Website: home-depot
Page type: cart
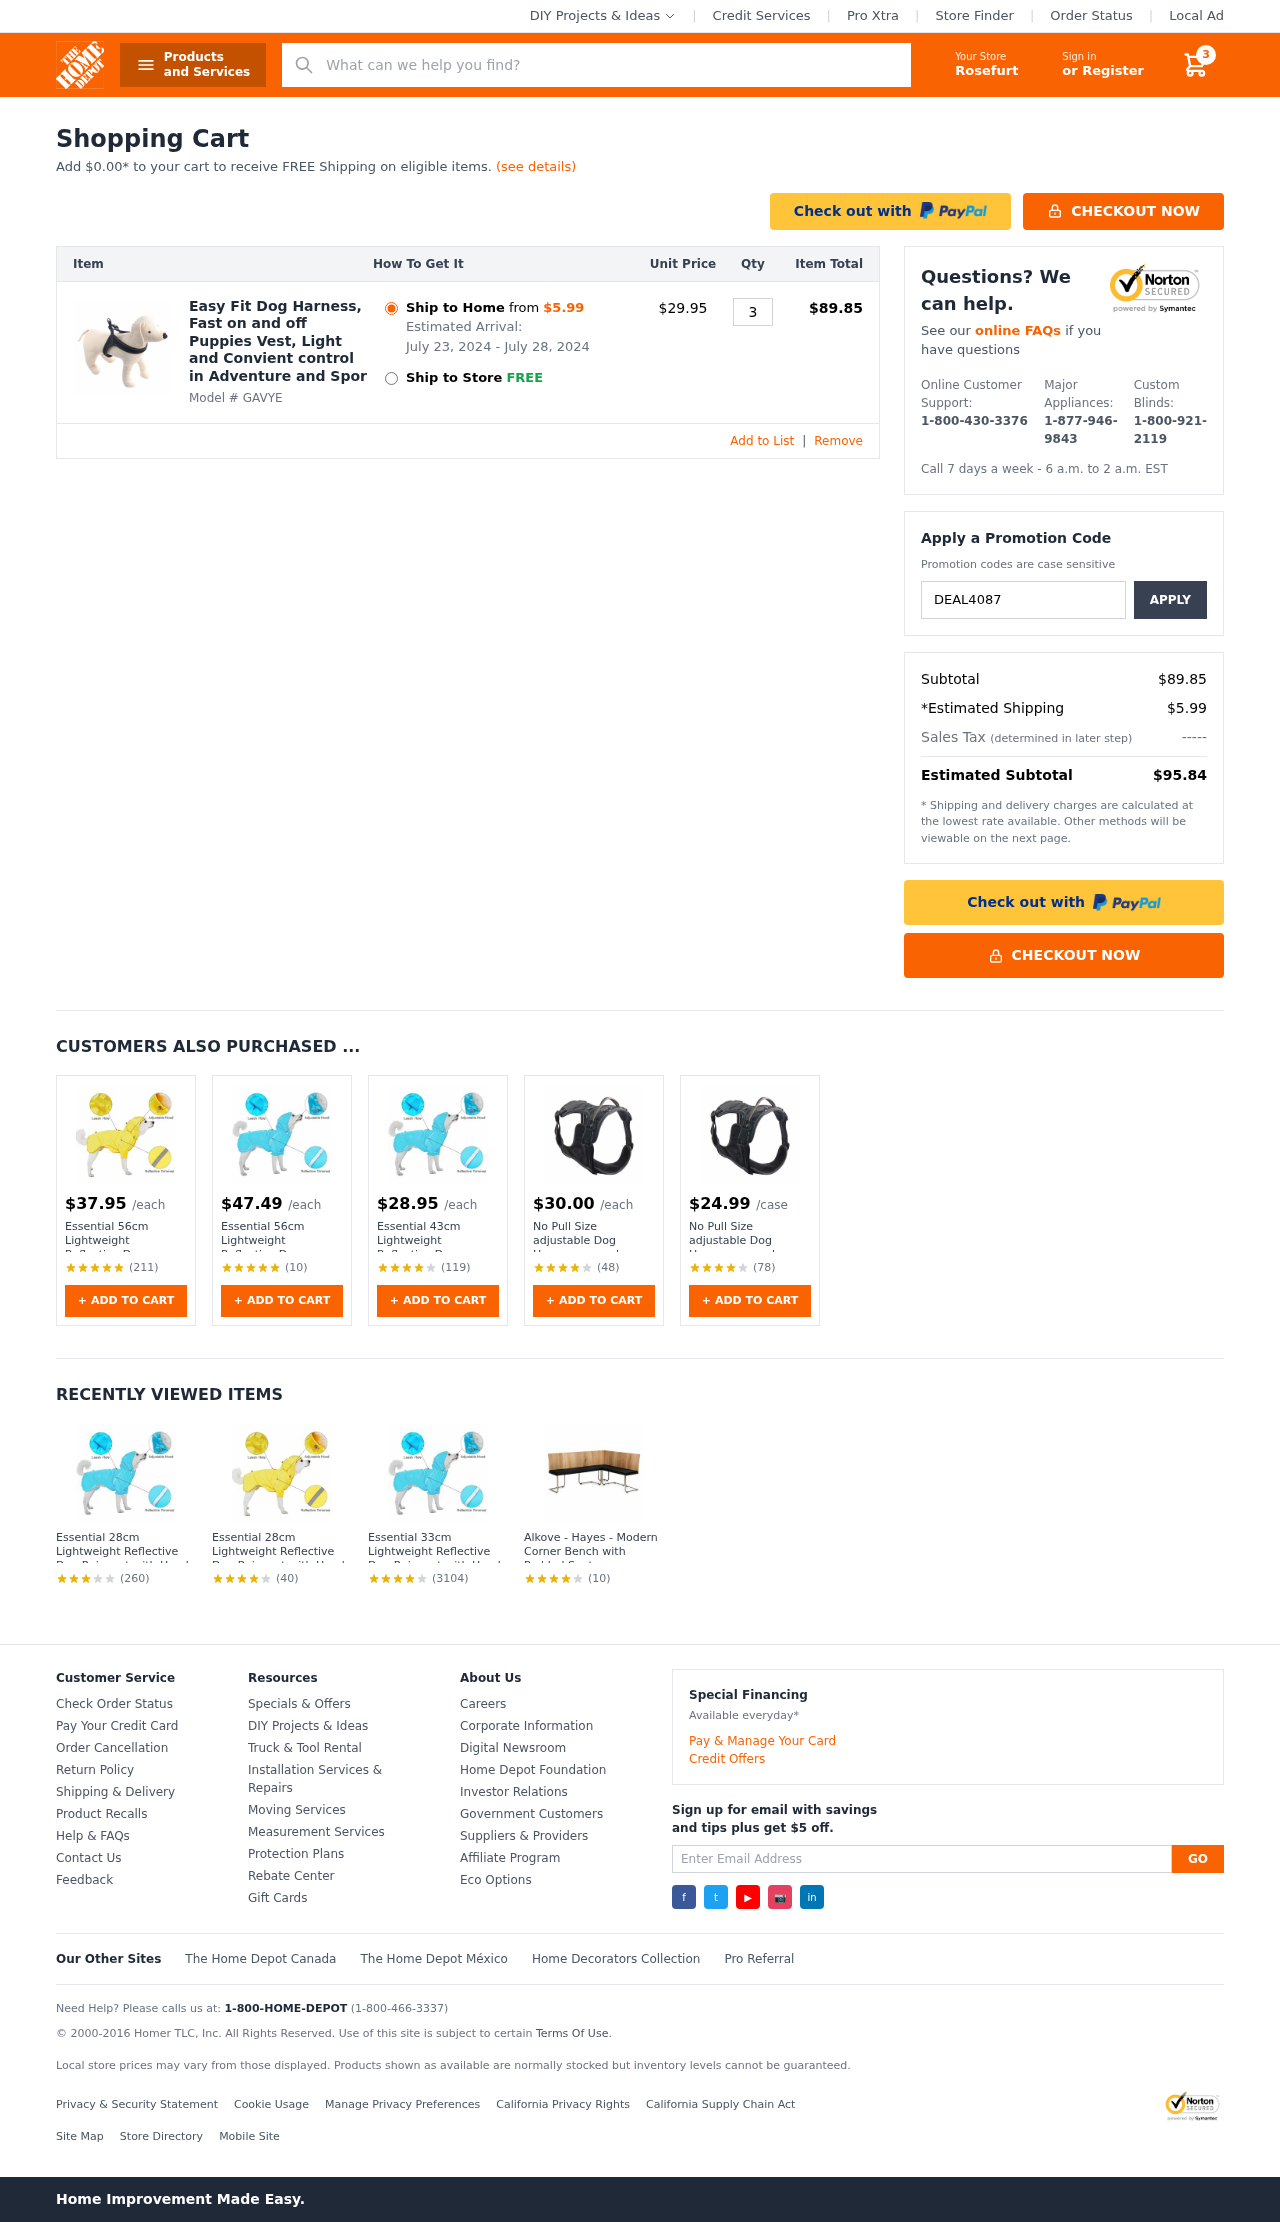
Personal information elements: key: PII_CITY
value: Rosefurt
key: PII_PROMO_CODE
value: DEAL4087
Product elements: key: PRODUCT1_NAME
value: Easy Fit Dog Harness, Fast on and off Puppies Vest, Light and Convient control in Adventure and Spor
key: PRODUCT1_PRICE
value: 29.95
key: PRODUCT1_QUANTITY
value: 3
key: PRODUCT2_PRICE
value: $37.95
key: PRODUCT2_NAME
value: Essential 56cm Lightweight Reflective Dog Raincoat with Hood & Harness Hole, Yellow, Outdoor Rain Ge
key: PRODUCT2_NUM_RATINGS
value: (211)
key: PRODUCT3_PRICE
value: $47.49
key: PRODUCT3_NAME
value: Essential 56cm Lightweight Reflective Dog Raincoat with Hood & Harness Hole, Blue, Outdoor Rain Gear
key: PRODUCT3_NUM_RATINGS
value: (10)
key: PRODUCT4_PRICE
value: $28.95
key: PRODUCT4_NAME
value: Essential 43cm Lightweight Reflective Dog Raincoat with Hood & Harness Hole, Blue, Outdoor Rain Gear
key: PRODUCT4_NUM_RATINGS
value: (119)
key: PRODUCT5_PRICE
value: $30.00
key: PRODUCT5_NAME
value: No Pull Size adjustable Dog Harness everyday wearing Puppies Vest, Easy On and off, Convenient for A
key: PRODUCT5_NUM_RATINGS
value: (48)
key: PRODUCT6_PRICE
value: $24.99
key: PRODUCT6_NAME
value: No Pull Size adjustable Dog Harness everyday wearing Puppies Vest, Easy On and off, Convenient for A
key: PRODUCT6_NUM_RATINGS
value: (78)
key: PRODUCT7_NAME
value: Essential 28cm Lightweight Reflective Dog Raincoat with Hood & Harness Hole, Blue, Outdoor Rain Gear
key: PRODUCT7_NUM_RATINGS
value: (260)
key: PRODUCT8_NAME
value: Essential 28cm Lightweight Reflective Dog Raincoat with Hood & Harness Hole, Yellow, Outdoor Rain Ge
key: PRODUCT8_NUM_RATINGS
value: (40)
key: PRODUCT9_NAME
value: Essential 33cm Lightweight Reflective Dog Raincoat with Hood & Harness Hole, Blue, Outdoor Rain Gear
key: PRODUCT9_NUM_RATINGS
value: (3104)
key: PRODUCT10_NAME
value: Alkove - Hayes - Modern Corner Bench with Padded Seat
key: PRODUCT10_NUM_RATINGS
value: (10)
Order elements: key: ORDER_NUM_ITEMS
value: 3
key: AMOUNT_TO_FREE_SHIPPING
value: $0.00
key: ORDER_SHIPPING_DATE
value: July 23, 2024
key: ORDER_DELIVERY_DATE
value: July 28, 2024
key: ORDER_ITEM_TOTAL
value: $89.85
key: ORDER_SUBTOTAL
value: $89.85
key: ORDER_SHIPPING_COST
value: $5.99
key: ORDER_TOTAL
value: $95.84
Search elements: key: HEADER_SEARCH
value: What can we help you find?